The picture encodes a bearing's raw vibration samples as pixel intensities in a 2-D grid. Determine the bearing's health state. Answer with exactly one of: normal, inner_race, outer_race, ball.
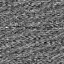
Answer: normal